高三 · 解析几何
如图所示, 双曲线的中心在坐标原点, 焦点在 $\mathrm{x}$ 轴上, $\mathrm{F}_{1}, \mathrm{~F}_{2}$ 分别为左、右焦点, 双曲线的左支上有一点 $\mathrm{P}, \angle \mathrm{F}_{1} \mathrm{PF}=\frac{\pi}{3}$, 且 $\triangle \mathrm{PF}_{1} \mathrm{~F}_{2}$ 的面积为 $2 \sqrt{3}$, 双曲线的离心率为 2 , 求该双曲线的标准方程.

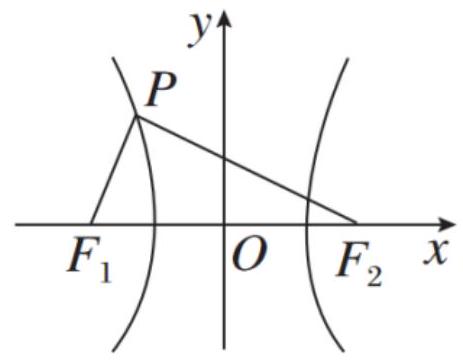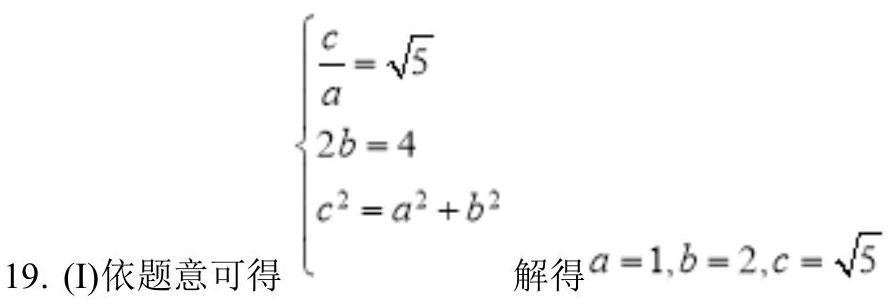
答案: 设 $\mathrm{F} 1 、 \mathrm{~F} 2$ 分别为 $\mathrm{x}, \mathrm{y}$ 由余弦定理: $\mathrm{x}^{2}+\mathrm{y}^{2}-4\left(\mathrm{a}^{2}+\mathrm{b}^{2}ight)=2 \mathrm{xy} 	imes 1 / 2$ (1)式由双曲线: $x-y=2 a$ (2)式由三角形面积公式: $x 	imes y 	imes \sqrt{ } 3 / 2 	imes 1 / 2=2 \sqrt{ } 3$ (3)式联立(1)(2)(3)式消去 $x, y$ 可得 $b^{2}=2$, 再由双曲线离心 $=2$ 可$	herefore$ 双曲线的标准方程为 $x^{2}-\frac{y^{2}}{4}=1$.(II)直线 $l$ 的方程为 $y=x+1$设 $A\left(x_{1}, y_{1}ight) 、 B\left(x_{2}, y_{2}ight)$由 $\left\{\begin{array}{l}y=x+1 \ 4 x^{2}-y^{2}=4\end{array}ight.$ 可得 $3 x^{2}-2 x-5=0由韦达定理可得 $x_{1}+x_{2}=\frac{2}{3}, x_{1} x_{2}=-\frac{5}{3}$即 $|A B|=\sqrt{1+k^{2}} \sqrt{\left(x_{1}+x_{2}ight)^{2}-4 x_{1} x_{2}}=\sqrt{2} \sqrt{\frac{4}{9}+\frac{20}{3}}=\frac{8 \sqrt{2}}{3}$原点到直线 $l$ 的距离为 $d=\frac{\sqrt{2}}{2}于是 $S_{	riangle O: A B}=\frac{1}{2} \cdot|A B| \cdot d=\frac{1}{2} 	imes \frac{8 \sqrt{2}}{3} 	imes \frac{\sqrt{2}}{2}=\frac{4}{3}$$	herefore 	riangle O A B$ 的面积为 $\frac{4}{3}$